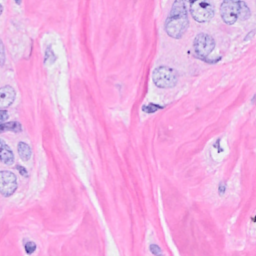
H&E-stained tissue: Breast